Question: I'm working on PHPStorm and changing a PHP project from procedural code to OOP, however, when changing to OOP PHP doesn't seem to find objects' methods, here's a picture

how do I solve this? Or should I just ignore it?
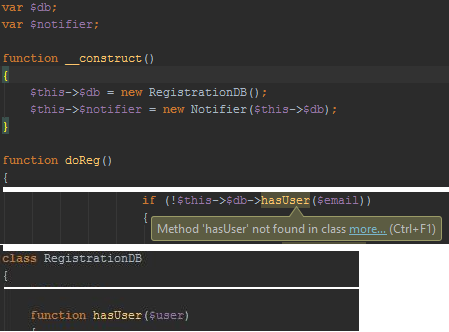
Answer: that is because you should use
'''
/**
* @var RegistrationDB
*/
var $db;
/**
* @var Notifier
*/
var $notifier;
function __construct() {
$this->db = new RegistrationDB();
$this->notifier = new Notifier();
}
'''
in the constructor,
'''
if (!$this->db->hasUser($email)) ...
'''
when you try to reference the property (underpinned by the var $db).
EDIT : added phpdoc pragmas to render the property's class resolvable.
EDIT 2 : in php OOP, the object's properties are declared by a var. So, 'var $db;' implies that a 'db' property exists for the classes' instance objects
'''
var $db; in class Foo
...
$a = new Foo();
$a->db; // correct
$a->$db; // very probable runtime error
'''
for example, from one of my current projects :
'''
$clinic = \DAO\clinics::insert( true , 'Funky Clinic inc' , new DateTime('now'));
$clinic->active = true;
$logger->info($clinic);
$clinic->$active = false; // <- this is line 20 from the stack trace
'''
The third line will log properly the object to my log file, while line 4 will bomb with the following error in the console :
'''
> php TestPatient.php
PHP Fatal error: Cannot access empty property in /Users/yvesleborg/devel/Shiva/MyClient/HisProject/DAO/SQL/v1.0/TestPatient.php on line 20
PHP Stack trace:
PHP 1. {main}() /Users/yvesleborg/devel/Shiva/MyClient/HisProject/DAO/SQL/v1.0/TestPatient.php:0
'''